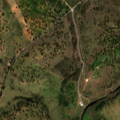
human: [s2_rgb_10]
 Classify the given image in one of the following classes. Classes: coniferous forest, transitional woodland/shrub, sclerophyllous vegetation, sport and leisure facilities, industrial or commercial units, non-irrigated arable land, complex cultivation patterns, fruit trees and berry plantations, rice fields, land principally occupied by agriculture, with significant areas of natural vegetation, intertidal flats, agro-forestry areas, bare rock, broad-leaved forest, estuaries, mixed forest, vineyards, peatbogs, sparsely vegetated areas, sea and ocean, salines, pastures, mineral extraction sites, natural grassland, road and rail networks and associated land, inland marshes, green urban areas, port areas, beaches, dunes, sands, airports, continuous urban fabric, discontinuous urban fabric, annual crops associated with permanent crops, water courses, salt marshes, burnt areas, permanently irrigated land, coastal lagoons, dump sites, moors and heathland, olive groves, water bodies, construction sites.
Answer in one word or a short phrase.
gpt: non-irrigated arable land, pastures, agro-forestry areas, sclerophyllous vegetation, water bodies